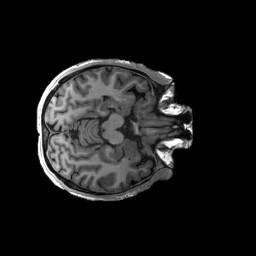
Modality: T1w
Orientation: axial
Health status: ill
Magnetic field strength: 3 T